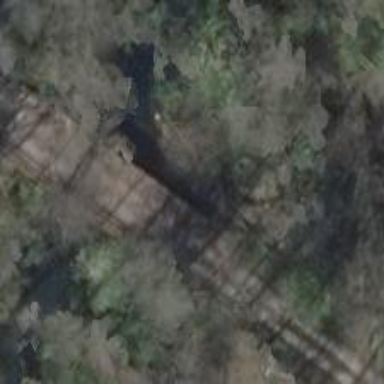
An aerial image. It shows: Asphalt track road with bridge. The track type is grade1.